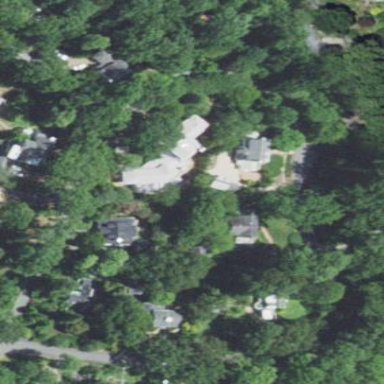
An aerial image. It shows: Residential area within neighborhood.